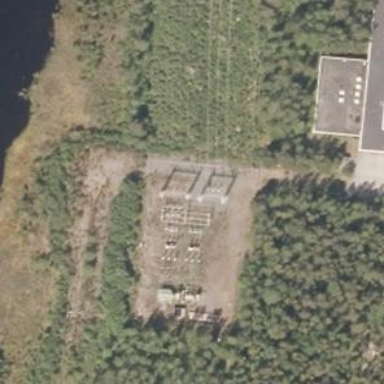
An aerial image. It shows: Outdoor industrial power substation with fence surrounding it.